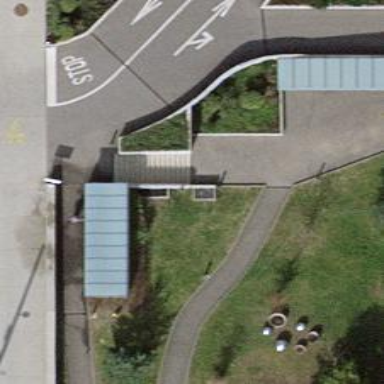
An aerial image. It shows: Set of steps on the road.